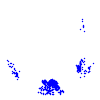
Particle: electron